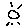
Label: sun